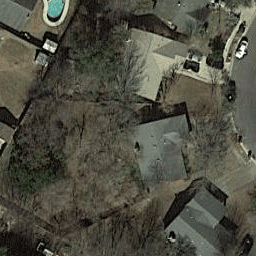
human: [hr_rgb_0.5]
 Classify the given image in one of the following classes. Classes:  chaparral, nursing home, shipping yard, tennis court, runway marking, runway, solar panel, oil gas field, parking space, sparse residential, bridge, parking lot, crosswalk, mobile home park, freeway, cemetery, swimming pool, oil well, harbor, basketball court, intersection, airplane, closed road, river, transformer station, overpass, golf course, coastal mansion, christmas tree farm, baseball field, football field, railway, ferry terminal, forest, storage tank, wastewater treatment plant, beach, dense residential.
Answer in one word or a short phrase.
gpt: sparse residential